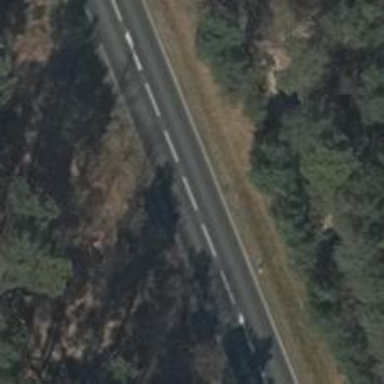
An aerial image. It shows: Asphalt road classified as primary highway.